Interaction volume radius: 5 \u00c5
Interaction volume height: 20 \u00c5
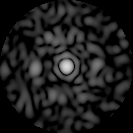
Disorder parameter: 0.8665